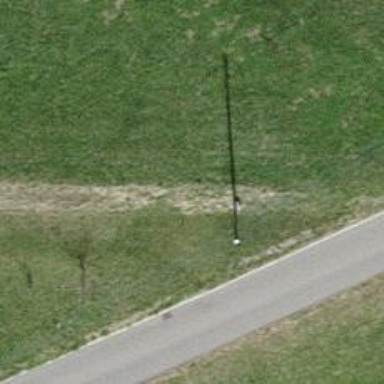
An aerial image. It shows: Power pole.